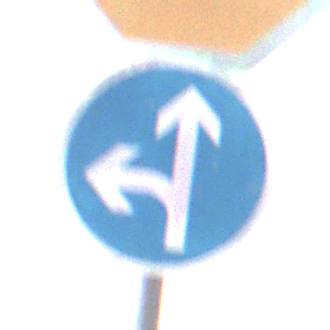
Verkehrszeichen: VorgeschriebeneFahrtrichtungGeradeausOderLinks
Zusatzzeichen oben: Stop
Umgebung: Outdoor, Nature
Tageszeit: MorningAfternoon
Wetter: Overcast
Licht: Natural
Jahreszeit: NotSpecified
Kontrast: LowContrast